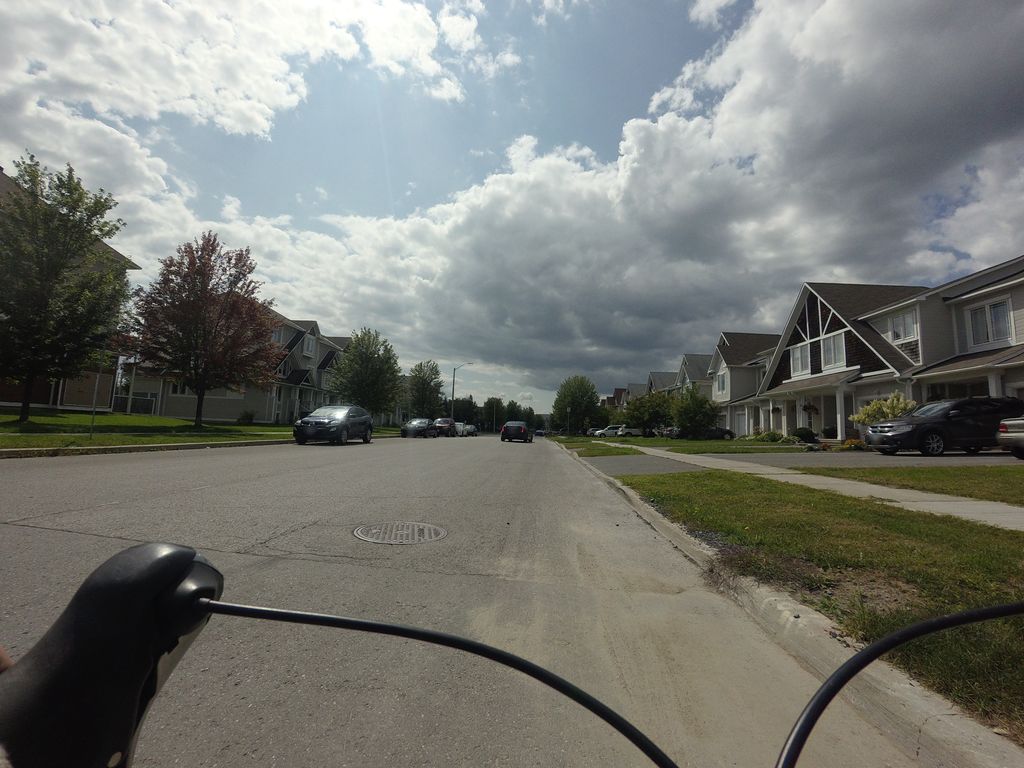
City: ottawa-gatineau